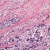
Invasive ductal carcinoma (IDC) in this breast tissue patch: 1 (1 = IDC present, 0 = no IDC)